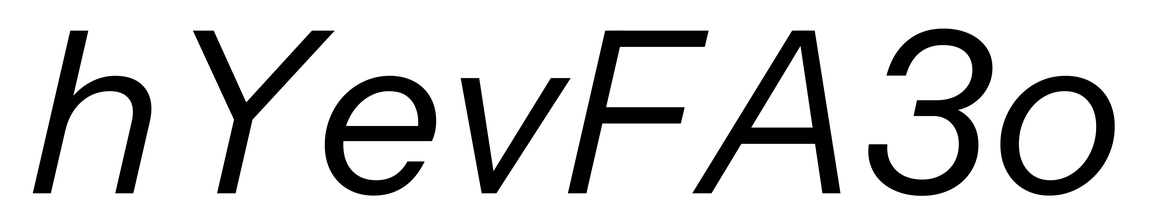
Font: InstrumentSans-Italic_Italic